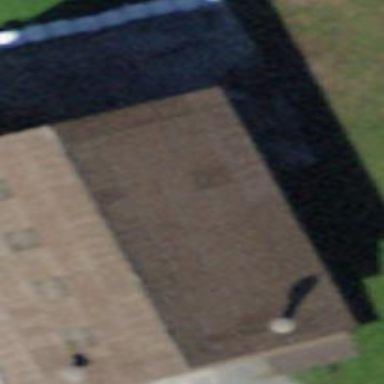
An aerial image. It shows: Barn.